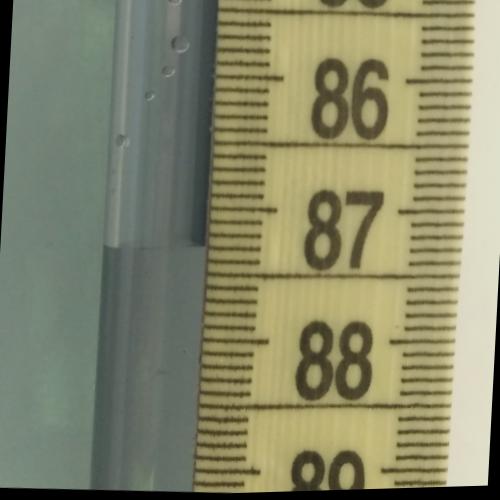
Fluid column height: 87.3 cm